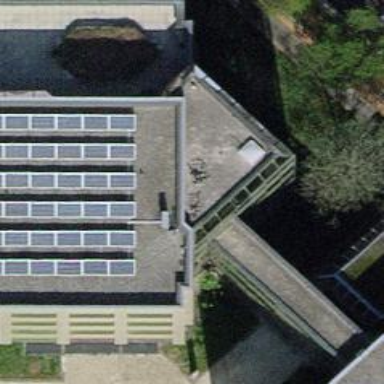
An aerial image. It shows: Building designed for bicycle parking.